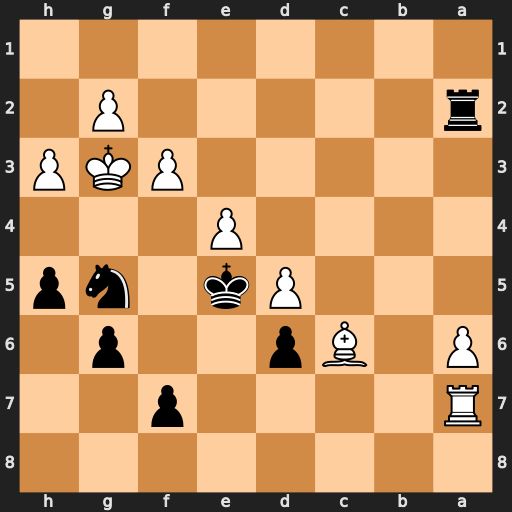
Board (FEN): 8/R4p2/P1Bp2p1/3Pk1np/4P3/5PKP/r5P1/8
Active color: b
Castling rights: -
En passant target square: -
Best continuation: h4+ Kxh4 Rxg2 Rxf7 Nxf7